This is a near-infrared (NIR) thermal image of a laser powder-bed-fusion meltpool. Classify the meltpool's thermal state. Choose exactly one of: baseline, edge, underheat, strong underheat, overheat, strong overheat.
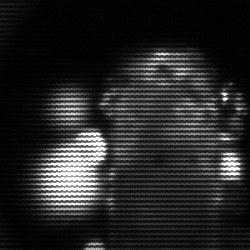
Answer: strong underheat